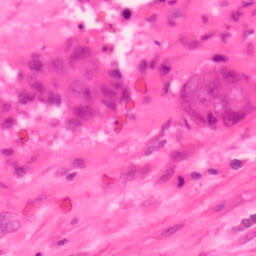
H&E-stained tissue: Colon